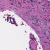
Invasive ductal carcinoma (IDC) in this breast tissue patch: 0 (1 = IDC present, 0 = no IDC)